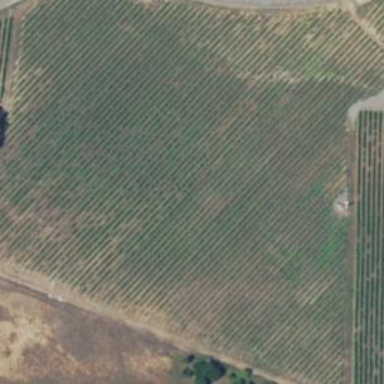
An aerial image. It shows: Vineyard where grapes are grown.